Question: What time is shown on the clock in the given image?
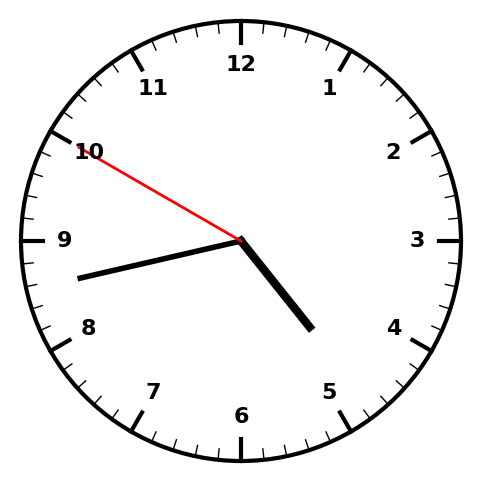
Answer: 04:42:50